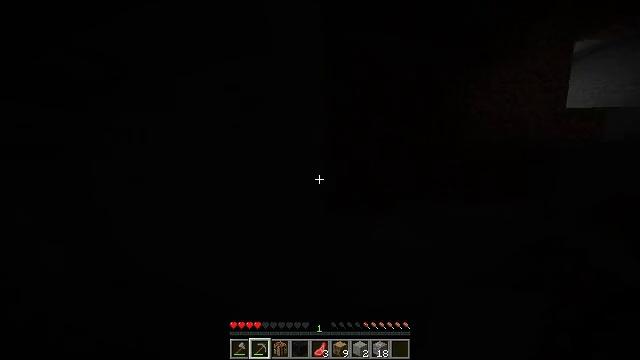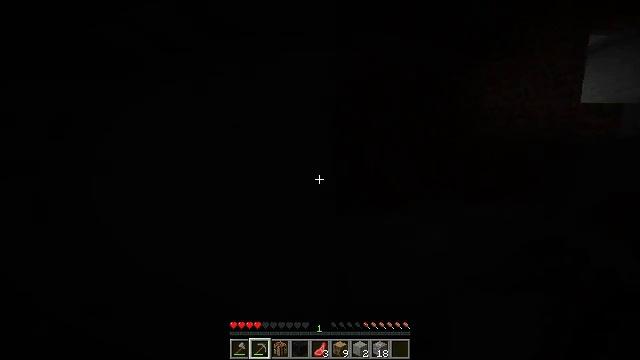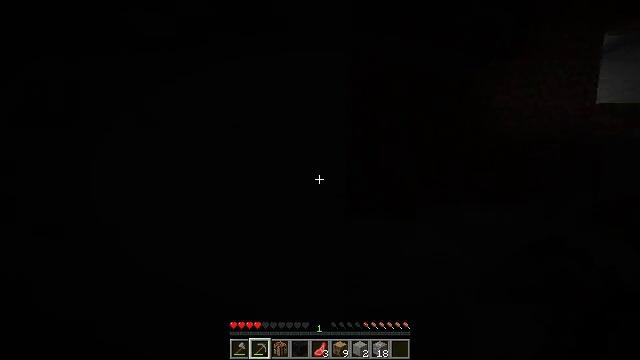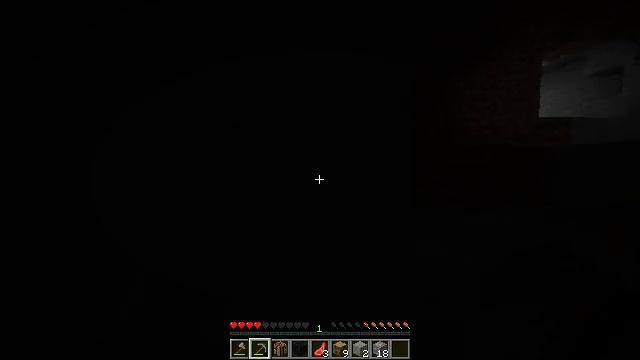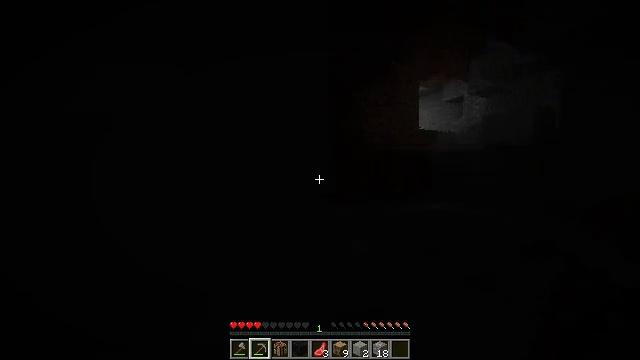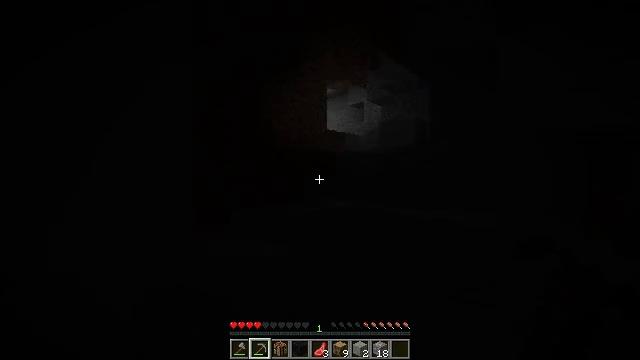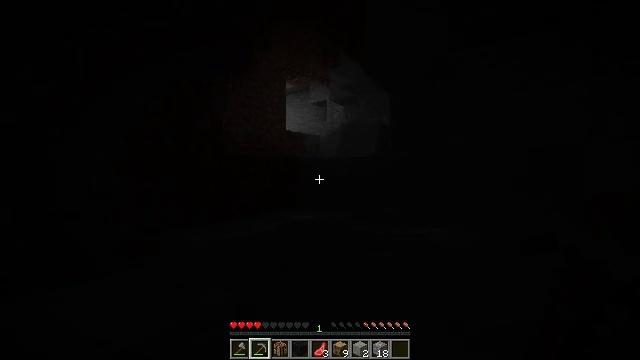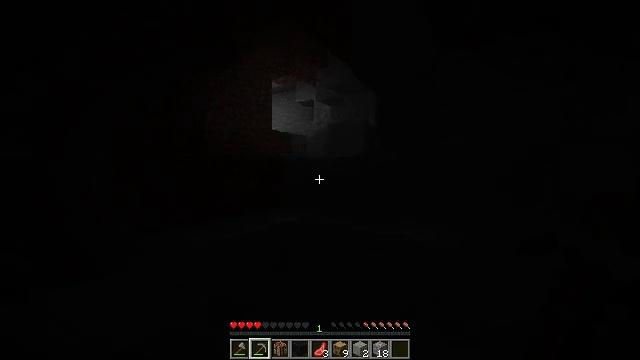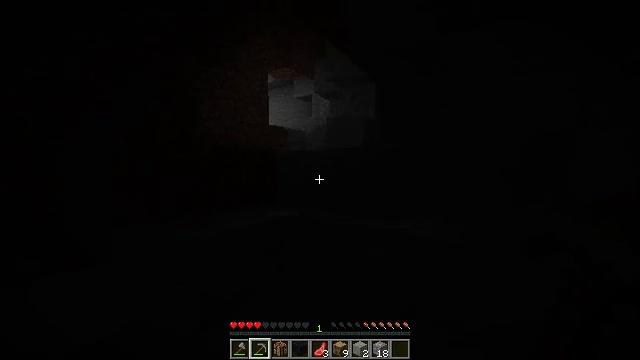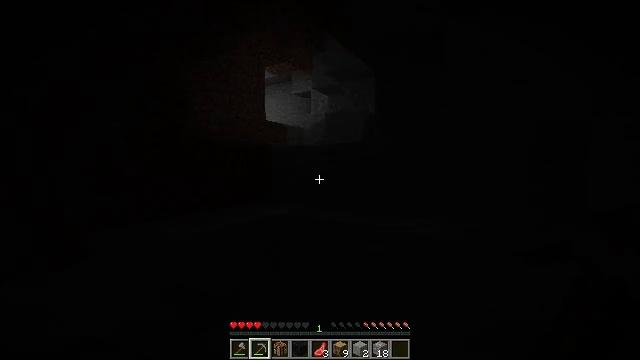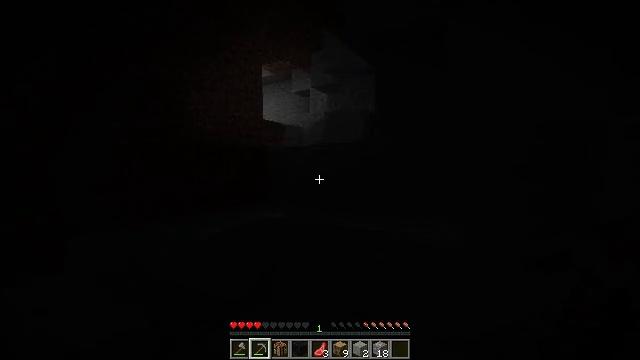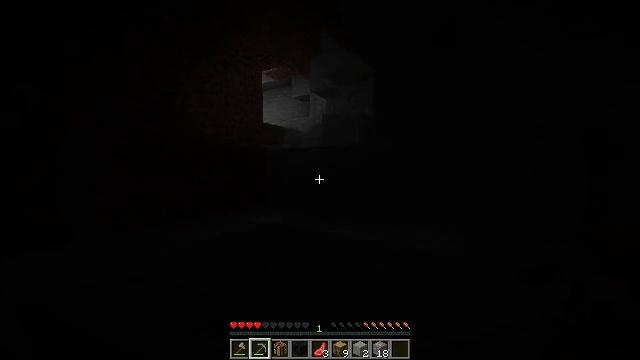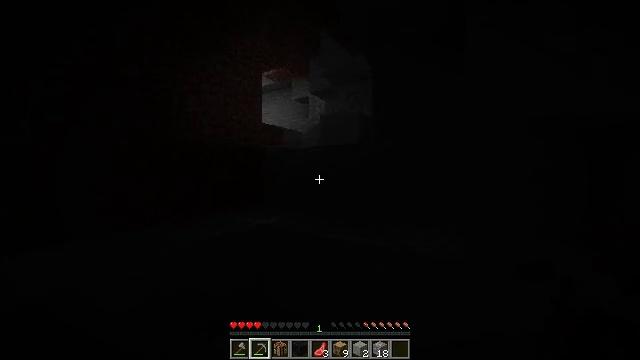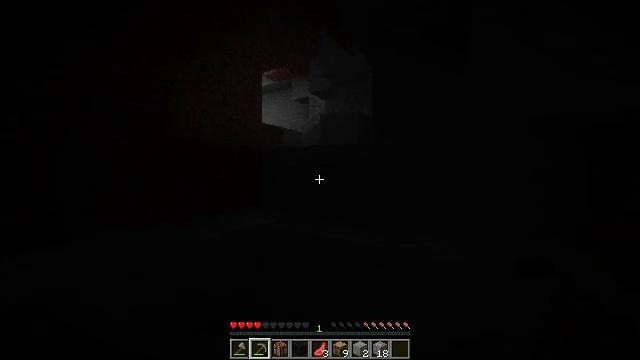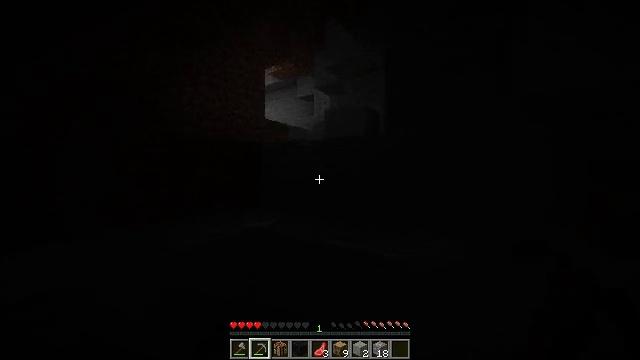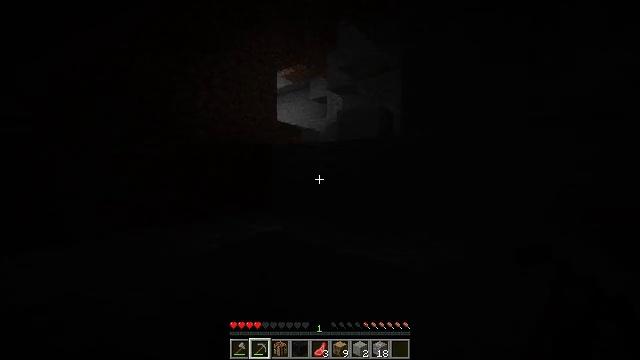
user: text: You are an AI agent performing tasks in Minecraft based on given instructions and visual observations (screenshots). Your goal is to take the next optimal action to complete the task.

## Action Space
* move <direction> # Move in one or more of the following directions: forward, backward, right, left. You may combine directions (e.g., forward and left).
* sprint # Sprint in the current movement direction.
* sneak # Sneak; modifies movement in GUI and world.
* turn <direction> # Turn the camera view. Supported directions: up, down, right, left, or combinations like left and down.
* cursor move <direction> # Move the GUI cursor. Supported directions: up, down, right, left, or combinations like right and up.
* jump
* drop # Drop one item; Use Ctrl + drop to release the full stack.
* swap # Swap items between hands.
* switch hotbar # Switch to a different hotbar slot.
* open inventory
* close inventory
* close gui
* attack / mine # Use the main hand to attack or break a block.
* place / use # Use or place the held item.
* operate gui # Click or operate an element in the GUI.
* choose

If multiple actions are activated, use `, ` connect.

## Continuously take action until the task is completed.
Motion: motion action
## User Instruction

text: Mine gravel from the ground.
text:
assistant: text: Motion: move forward, sprint, jump
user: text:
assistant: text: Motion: move forward, sprint, turn left and up, jump
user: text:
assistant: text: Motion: move forward, sprint, turn right and up, jump
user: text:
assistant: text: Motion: move forward, sprint, turn right, jump
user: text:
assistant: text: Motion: move forward, sprint, turn right, jump
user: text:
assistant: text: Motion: move forward, sprint, turn right, jump
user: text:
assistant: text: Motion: move forward, sprint, turn right, jump
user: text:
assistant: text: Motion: move forward, sprint, jump
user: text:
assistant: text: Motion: move forward, sprint, jump
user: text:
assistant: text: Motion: move forward, sprint, jump
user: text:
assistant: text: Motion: move forward, sprint, jump
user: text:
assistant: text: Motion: move forward, sprint, jump
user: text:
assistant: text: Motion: move forward, sprint, jump
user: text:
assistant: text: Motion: move forward, sprint, turn left, jump
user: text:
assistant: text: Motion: move forward, sprint, turn left, jump
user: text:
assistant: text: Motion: move forward, sprint, turn left, jump
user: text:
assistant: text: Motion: move forward, sprint, jump
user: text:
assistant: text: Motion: move forward, sprint, jump
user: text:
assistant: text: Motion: move forward, sprint, jump
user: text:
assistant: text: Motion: move forward, sprint, jump
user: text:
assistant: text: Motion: move forward, sprint, jump
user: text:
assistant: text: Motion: move forward, sprint, jump
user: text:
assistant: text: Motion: move forward, sprint, jump
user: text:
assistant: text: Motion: move forward, sprint, jump
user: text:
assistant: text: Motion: move forward, sprint, jump
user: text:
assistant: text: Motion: move forward, sprint, turn down, jump
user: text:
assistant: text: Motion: move forward, sprint, turn right and down, jump
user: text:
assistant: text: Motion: move forward, sprint, turn right and down, jump
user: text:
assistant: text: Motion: move forward, sprint, jump
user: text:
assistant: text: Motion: move forward, sprint, jump